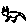
Label: cat